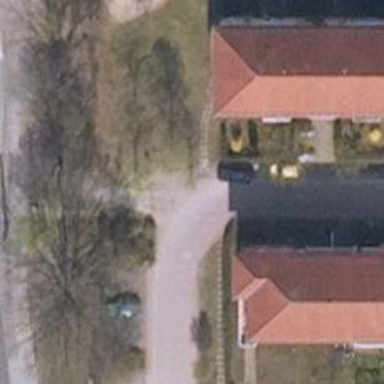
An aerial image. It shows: Living street with perpendicular parking on the left lane.